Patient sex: F
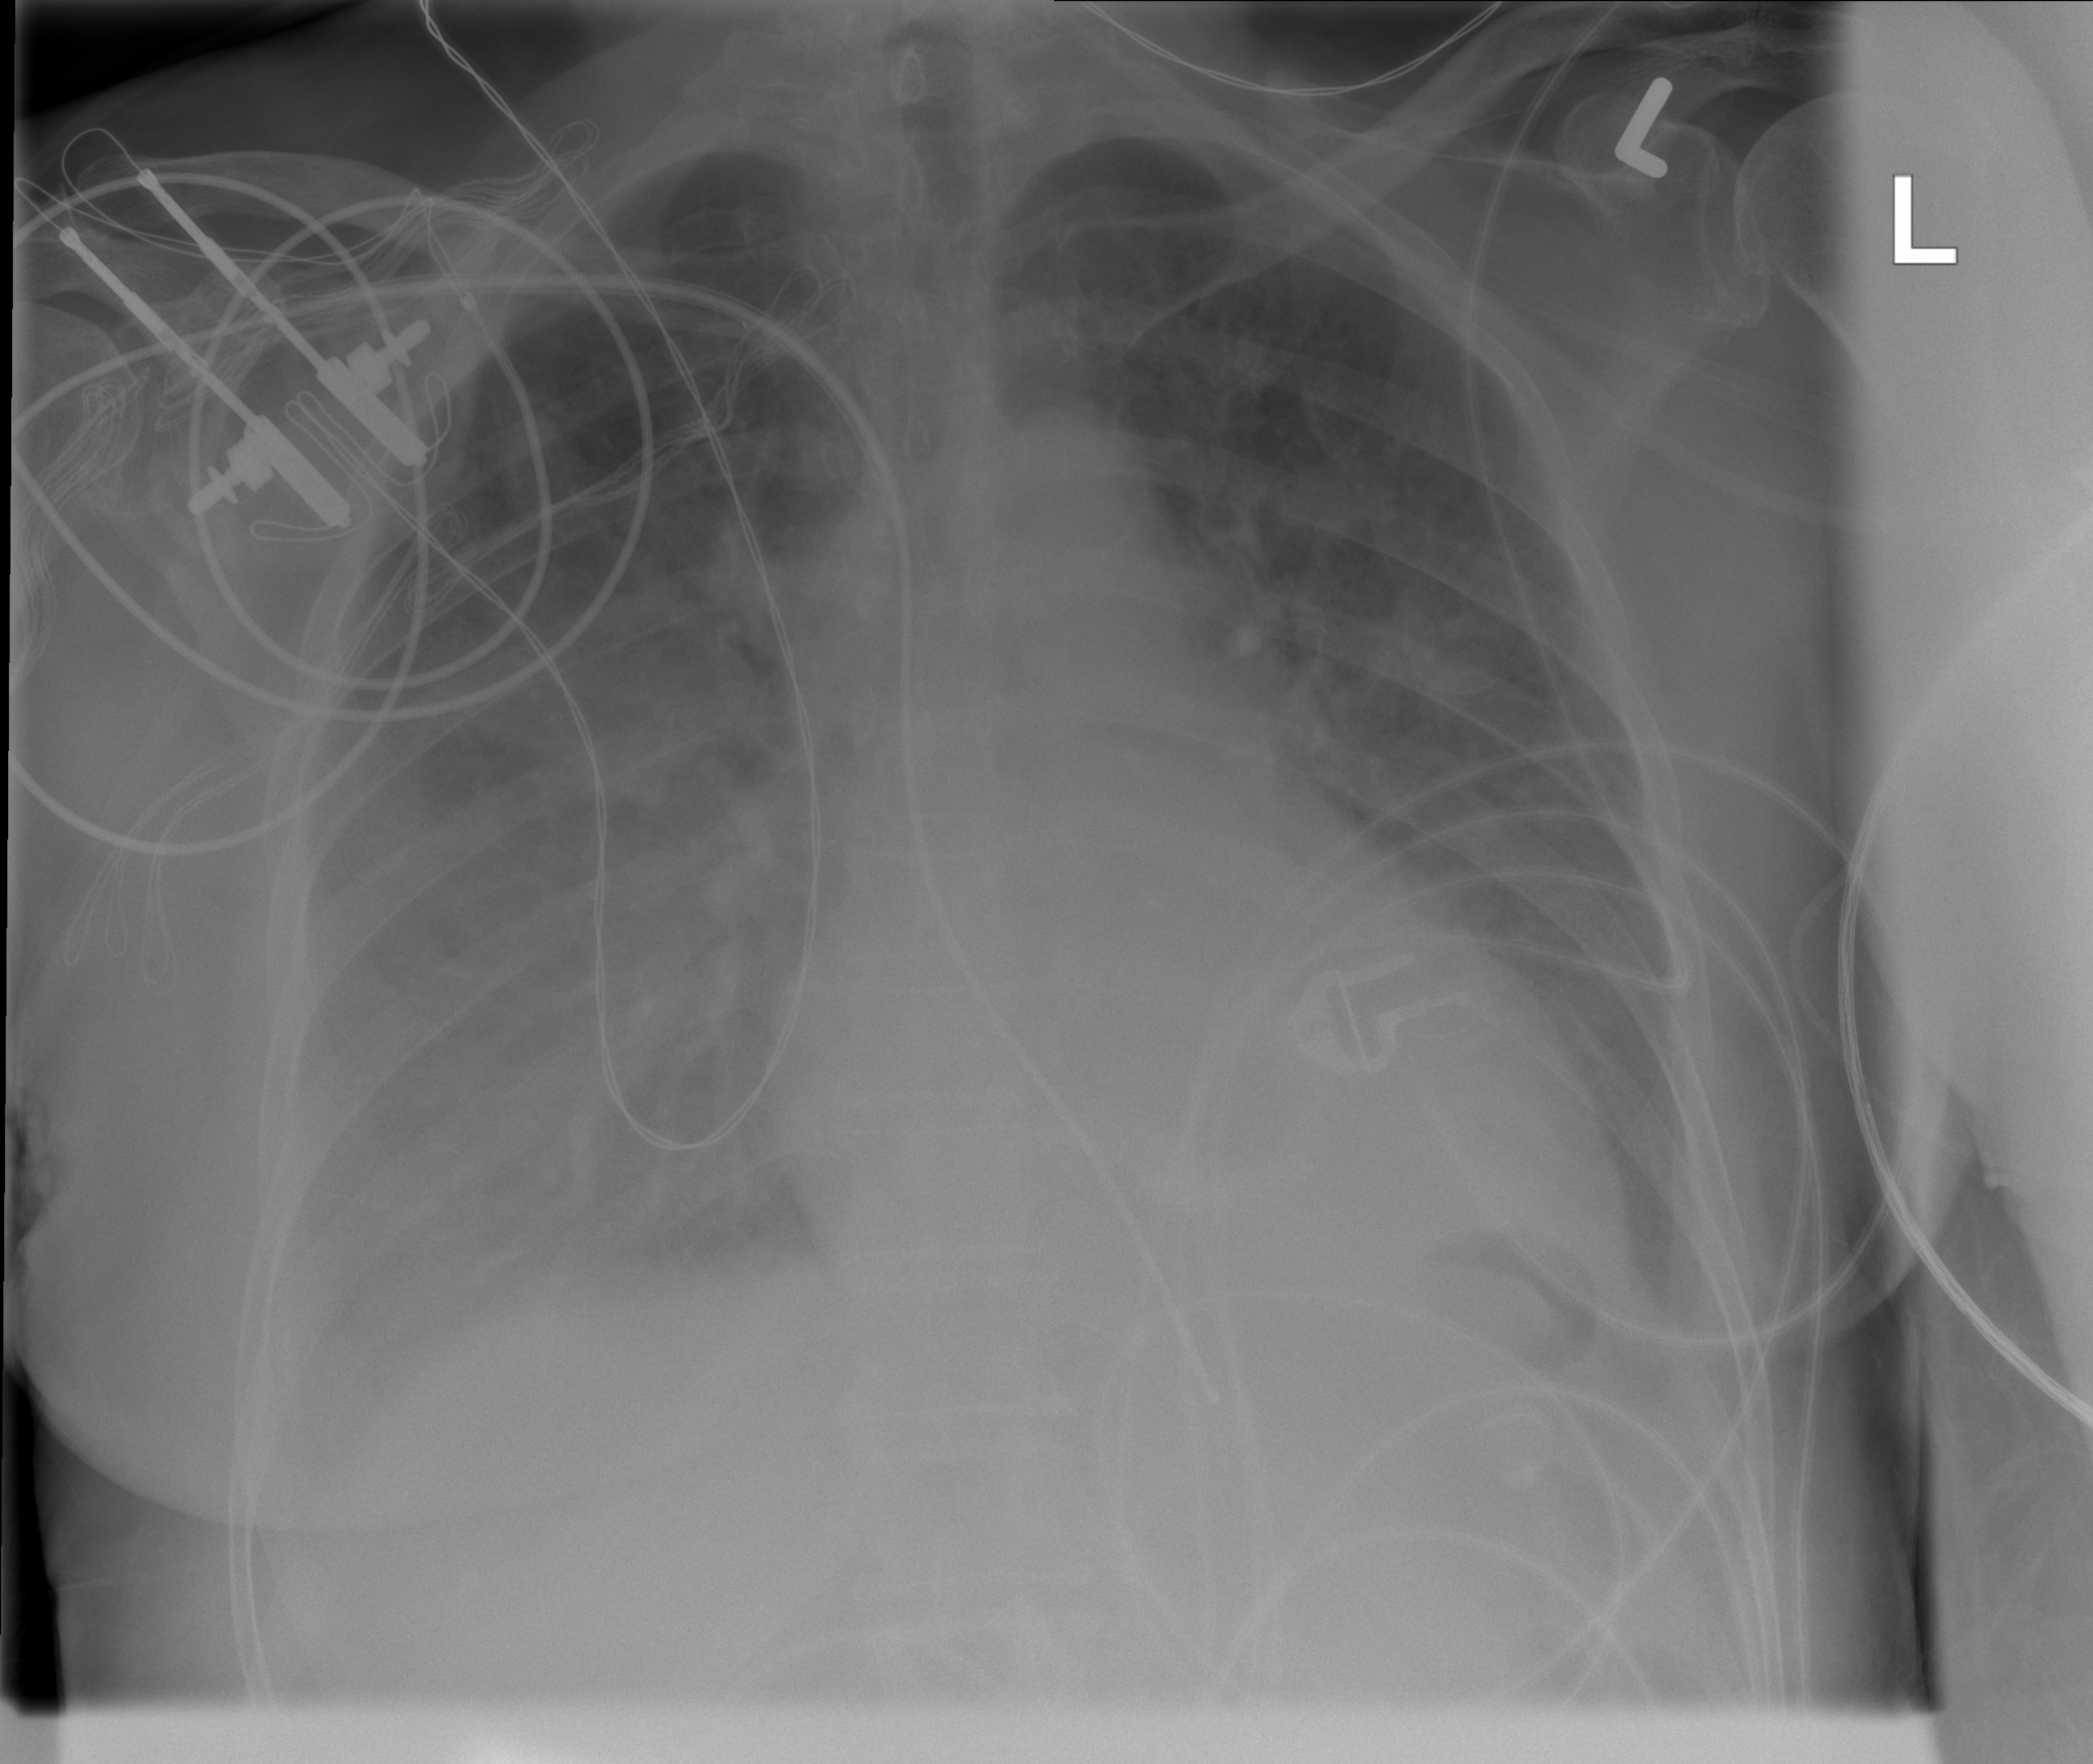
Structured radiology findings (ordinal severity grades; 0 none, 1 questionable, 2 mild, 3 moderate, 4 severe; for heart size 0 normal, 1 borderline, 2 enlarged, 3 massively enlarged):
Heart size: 2
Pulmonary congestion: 2
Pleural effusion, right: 3
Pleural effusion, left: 2
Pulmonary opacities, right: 2
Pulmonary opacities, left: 0
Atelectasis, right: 2
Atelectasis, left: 2